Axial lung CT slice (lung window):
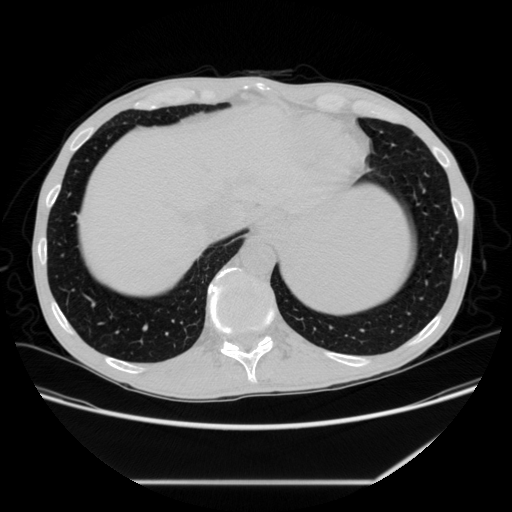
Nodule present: no